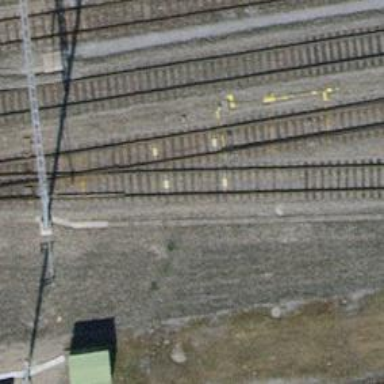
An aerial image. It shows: Railway switch.